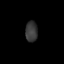
Tissue: lung
Cell type: Others
Senescence score: 0.2015
Nuclear area (px): 246
Mean DAPI intensity: 55.106